Interaction volume radius: 5 \u00c5
Interaction volume height: 30 \u00c5
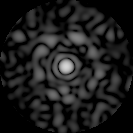
Disorder parameter: 0.8241